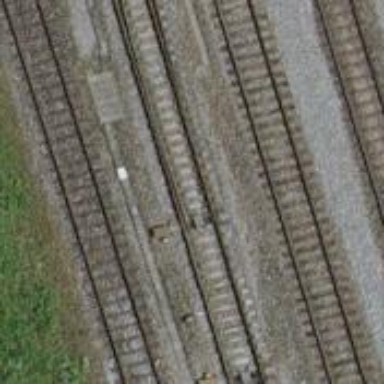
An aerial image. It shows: Railway track with contact line for electrification.